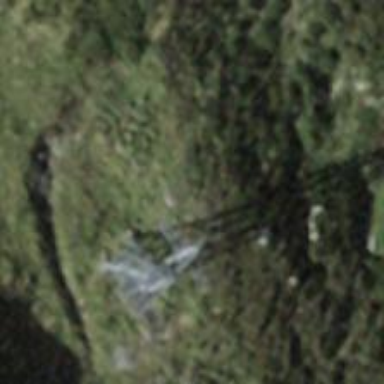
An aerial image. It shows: Pylon for aerialway.